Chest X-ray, PA view. Patient: 21 years old, sex M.
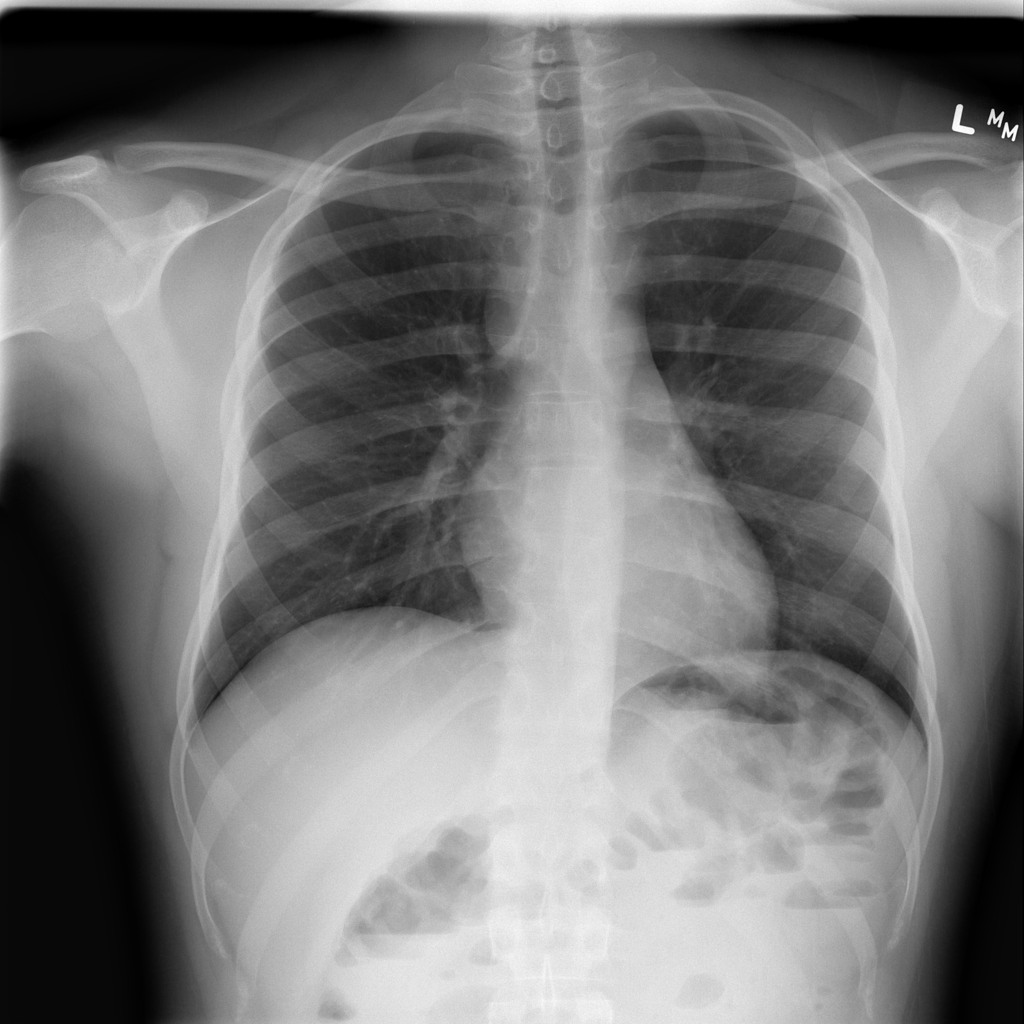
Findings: Mass